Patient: sex M, age 64
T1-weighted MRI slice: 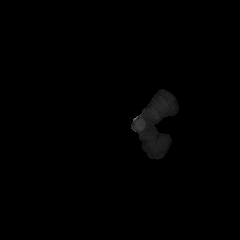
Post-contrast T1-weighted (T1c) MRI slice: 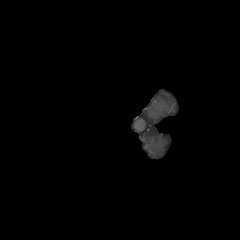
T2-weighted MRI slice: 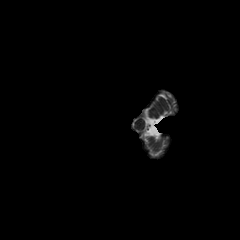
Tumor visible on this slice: no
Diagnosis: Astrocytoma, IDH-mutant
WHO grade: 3